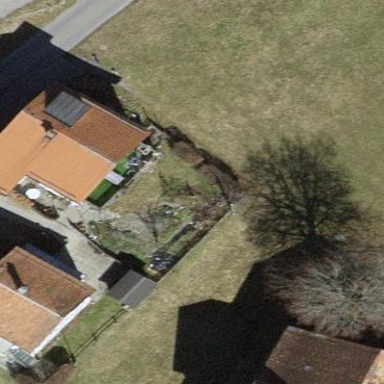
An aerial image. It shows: Simple and straightforward house.